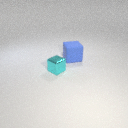
small cyan metal cube to the left of large blue rubber cube